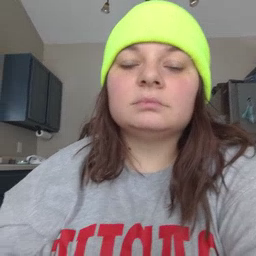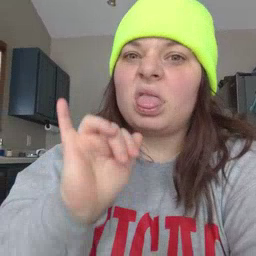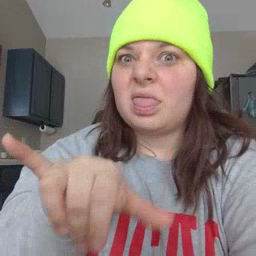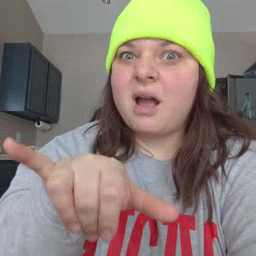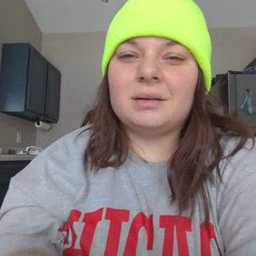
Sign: that